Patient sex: M
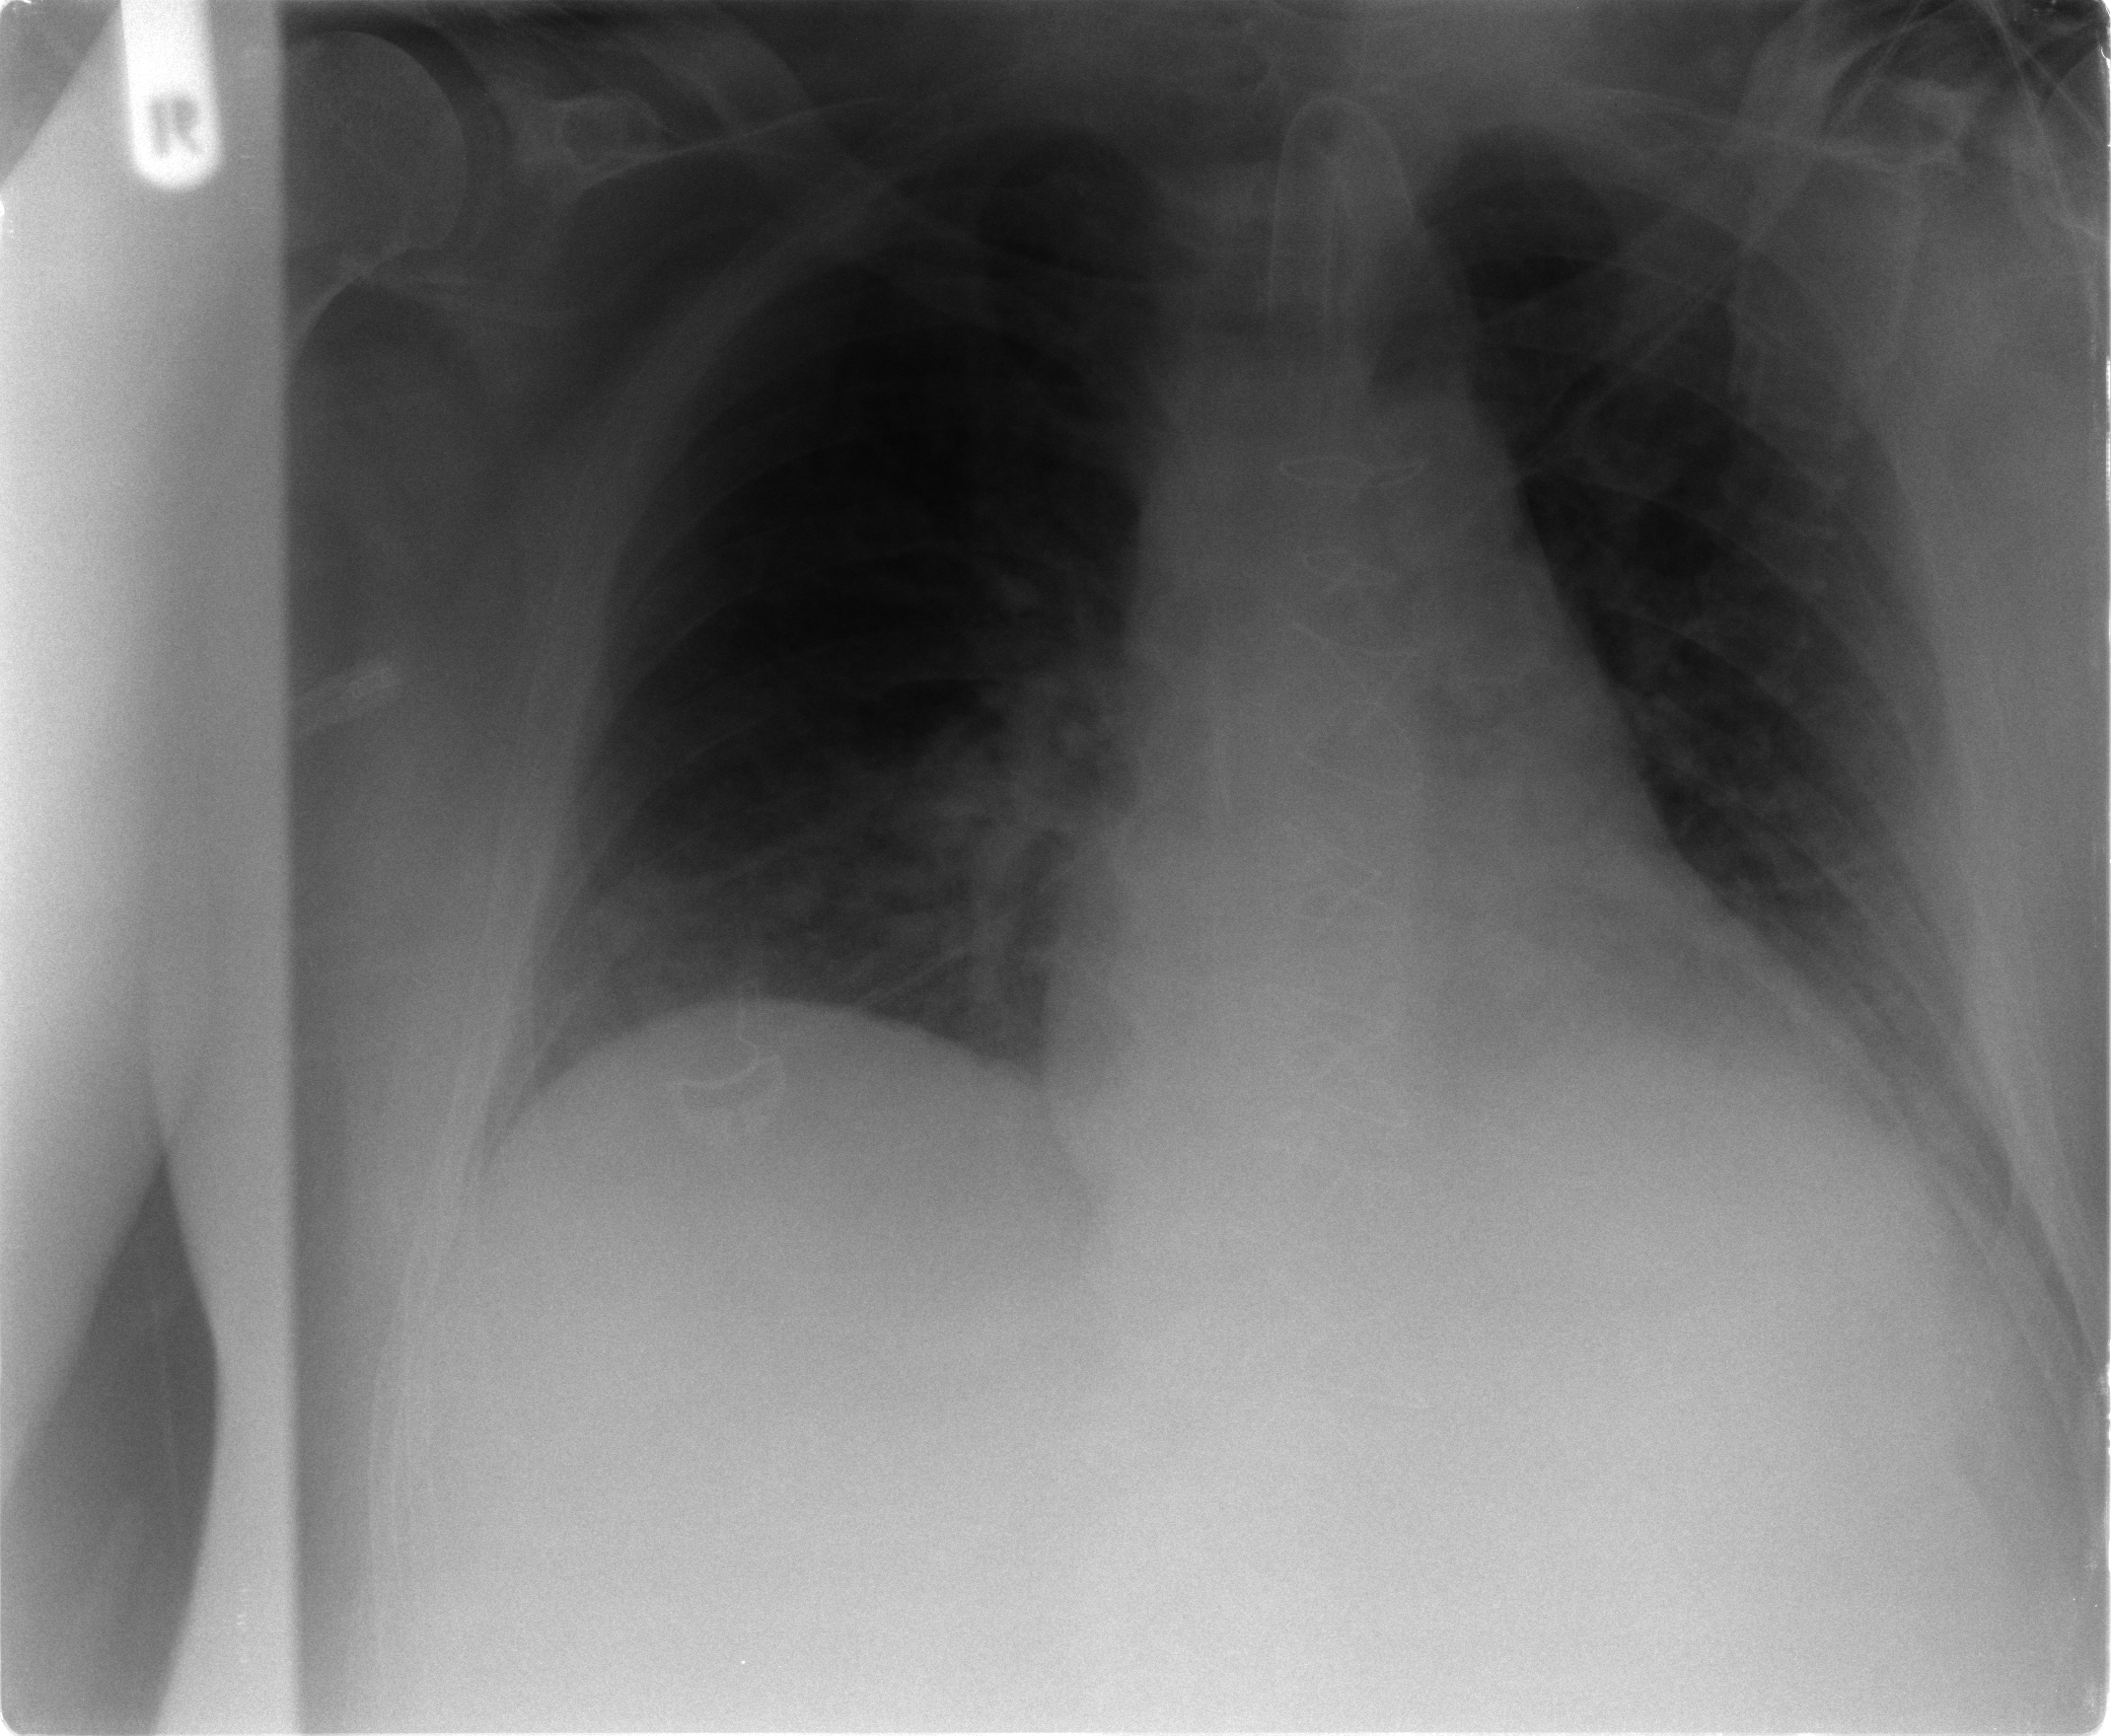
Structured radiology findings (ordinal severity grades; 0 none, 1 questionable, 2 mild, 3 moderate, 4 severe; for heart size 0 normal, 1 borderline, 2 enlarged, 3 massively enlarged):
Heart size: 2
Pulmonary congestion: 2
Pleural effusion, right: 1
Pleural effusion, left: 1
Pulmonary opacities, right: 3
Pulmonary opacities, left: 0
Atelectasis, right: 0
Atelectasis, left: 0